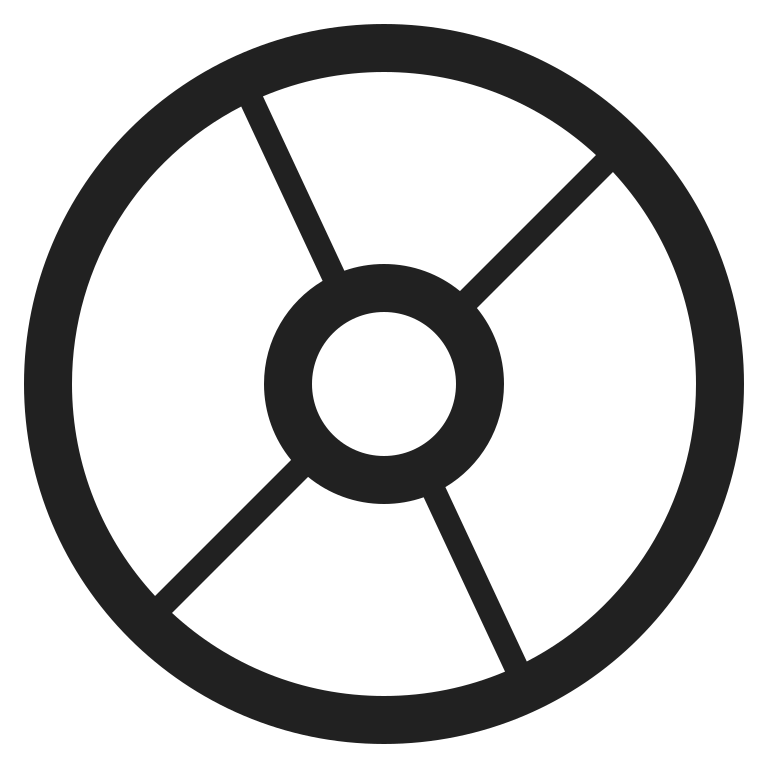
optical disk high contrast